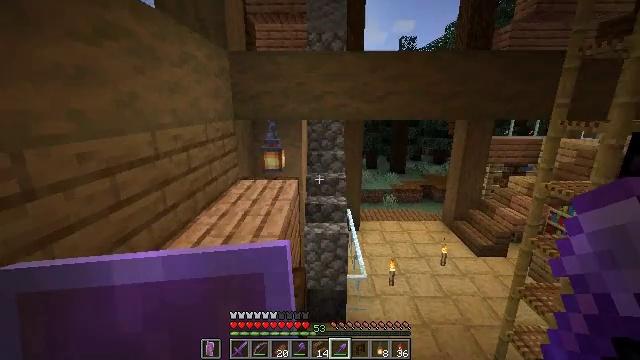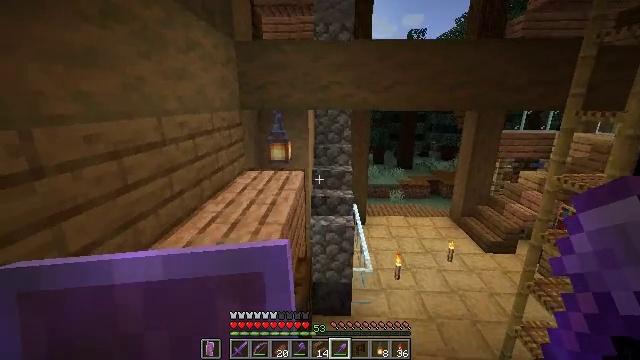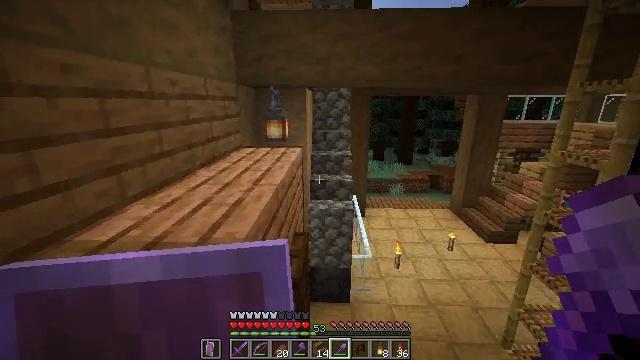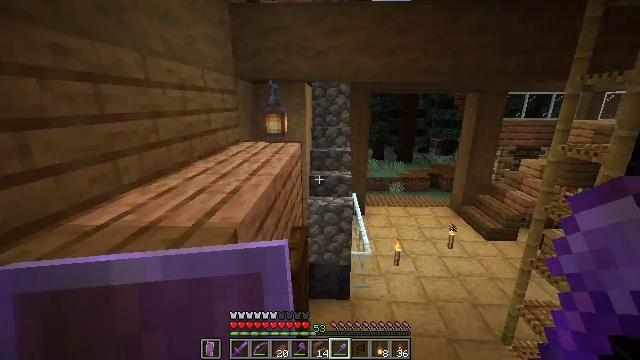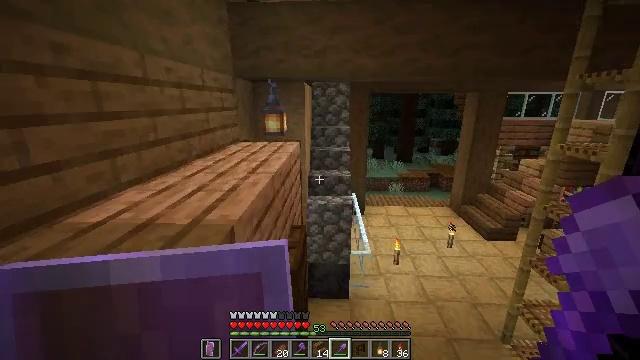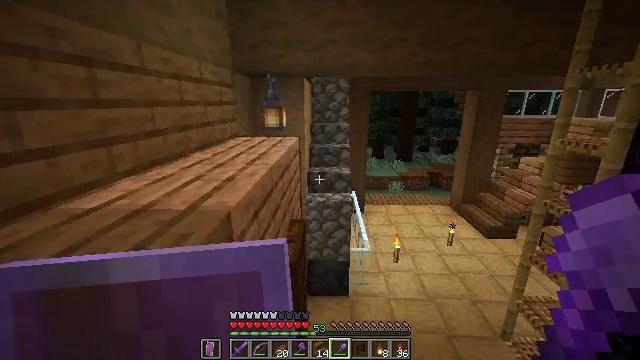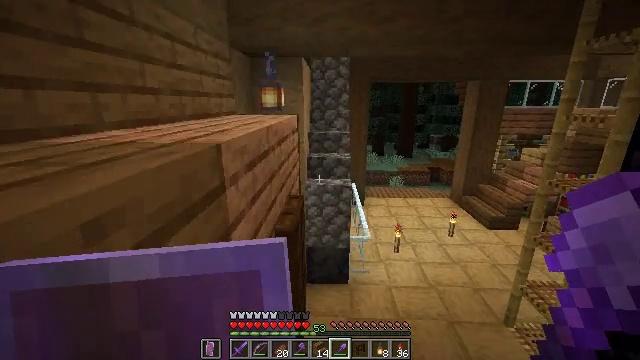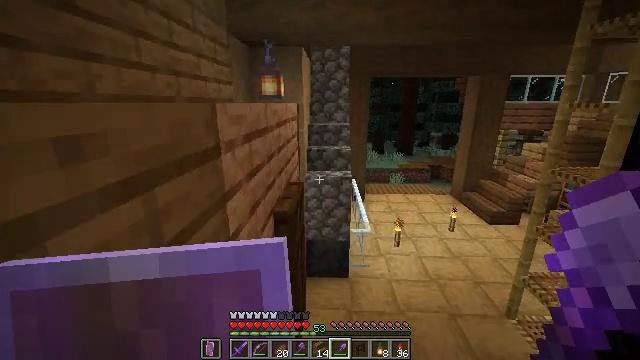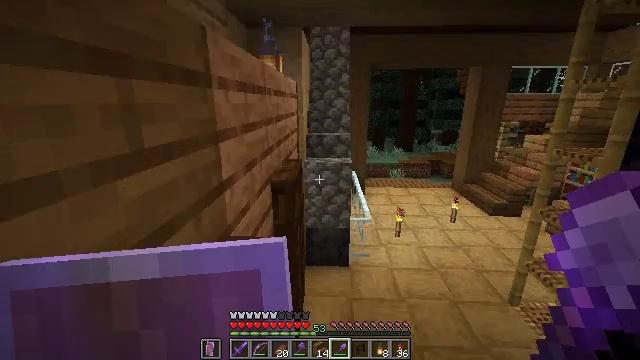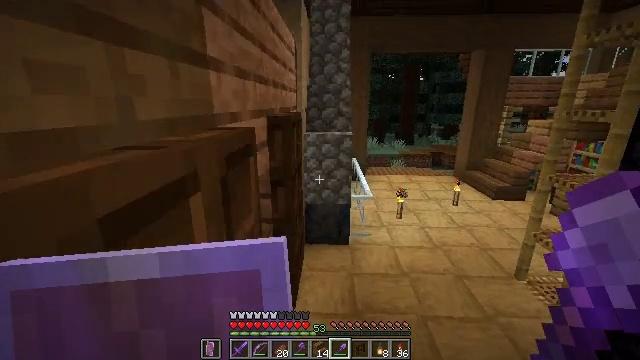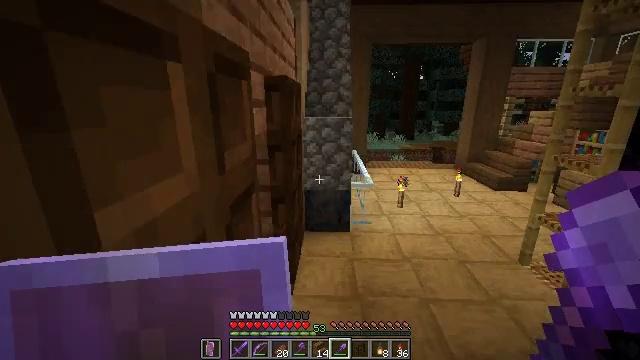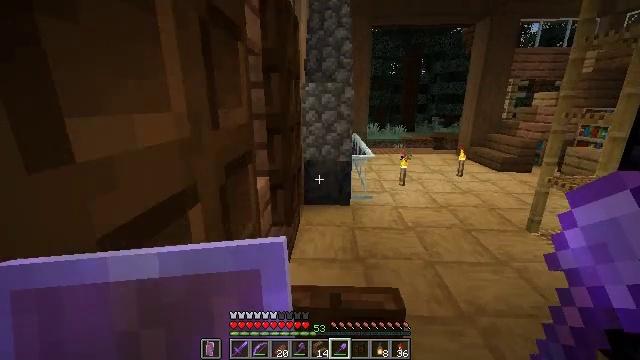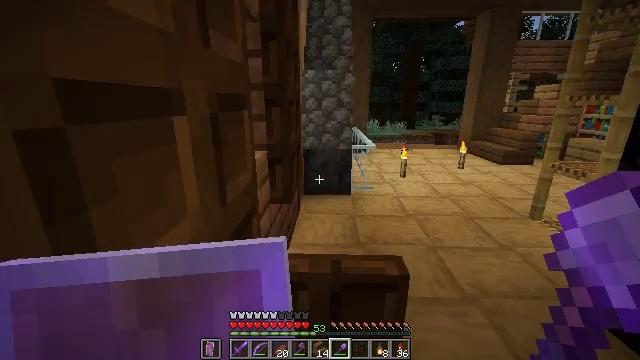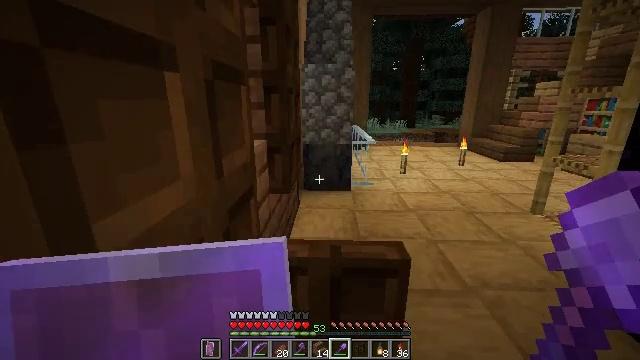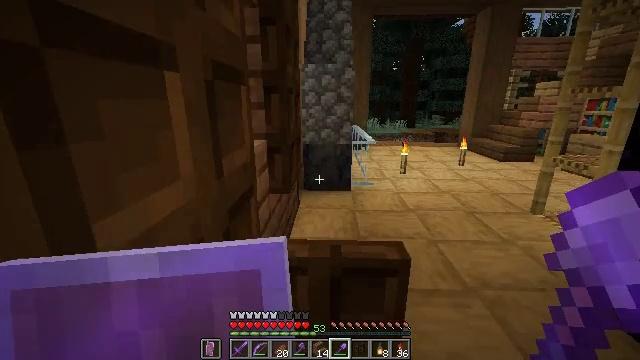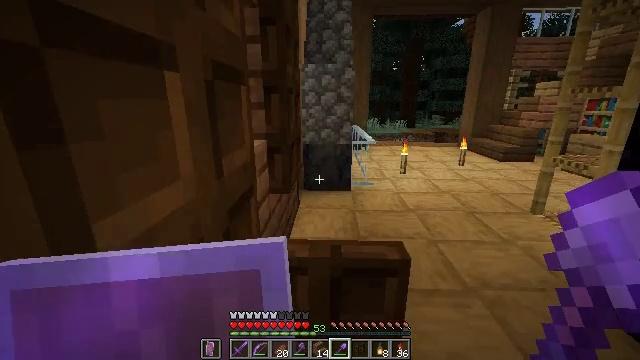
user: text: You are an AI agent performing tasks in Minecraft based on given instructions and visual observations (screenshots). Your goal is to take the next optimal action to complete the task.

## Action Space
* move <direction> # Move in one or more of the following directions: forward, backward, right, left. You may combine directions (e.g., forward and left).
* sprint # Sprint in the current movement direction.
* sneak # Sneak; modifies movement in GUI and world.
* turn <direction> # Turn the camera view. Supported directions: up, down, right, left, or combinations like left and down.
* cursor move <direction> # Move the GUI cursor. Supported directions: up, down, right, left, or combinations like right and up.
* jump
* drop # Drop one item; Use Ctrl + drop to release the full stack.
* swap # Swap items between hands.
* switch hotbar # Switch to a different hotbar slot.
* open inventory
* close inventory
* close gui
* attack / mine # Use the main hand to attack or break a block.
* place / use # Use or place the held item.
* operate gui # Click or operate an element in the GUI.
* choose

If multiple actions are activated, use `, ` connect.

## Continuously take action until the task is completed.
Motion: motion action
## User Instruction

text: Hit the beehive to retrieve it.
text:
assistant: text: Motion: turn left
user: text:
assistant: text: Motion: no_op
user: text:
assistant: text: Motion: no_op
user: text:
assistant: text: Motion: no_op
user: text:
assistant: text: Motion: no_op
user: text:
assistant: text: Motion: no_op
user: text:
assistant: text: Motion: no_op
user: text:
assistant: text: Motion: no_op
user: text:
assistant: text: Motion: no_op
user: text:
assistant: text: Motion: no_op
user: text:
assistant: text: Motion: no_op
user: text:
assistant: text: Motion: no_op
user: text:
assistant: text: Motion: no_op
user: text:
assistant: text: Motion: no_op
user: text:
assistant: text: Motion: no_op
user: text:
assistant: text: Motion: no_op
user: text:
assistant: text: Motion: move forward
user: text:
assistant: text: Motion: move forward
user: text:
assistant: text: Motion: move forward
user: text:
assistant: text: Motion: move forward
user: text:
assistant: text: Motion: move forward, turn right and up
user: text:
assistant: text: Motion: move forward, turn right
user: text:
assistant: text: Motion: move forward, turn right
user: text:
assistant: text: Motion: move forward
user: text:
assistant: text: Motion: move forward
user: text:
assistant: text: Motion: move forward and move right
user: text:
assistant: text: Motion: move forward and move right
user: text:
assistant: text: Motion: move forward and move right
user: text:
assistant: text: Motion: move forward and move right
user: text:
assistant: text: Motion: move forward, turn left and down